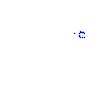
Particle: kaon